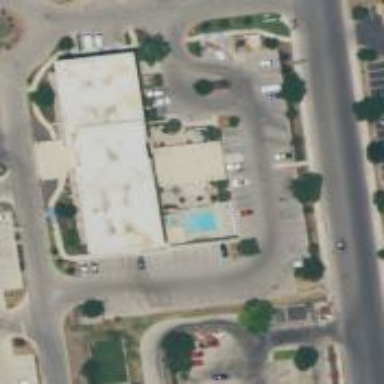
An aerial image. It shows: Hotel building.